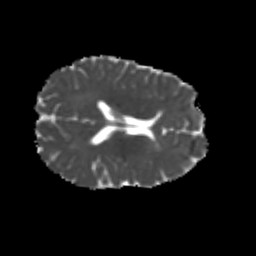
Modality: MD
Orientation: axial
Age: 22
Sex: female
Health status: healthy
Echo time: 0.074 s